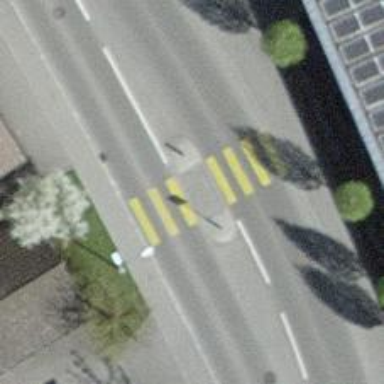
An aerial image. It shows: Uncontrolled zebra crossing with island. The crossing is marked with zebra stripes.